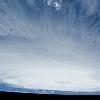
Label: cloud